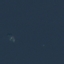
Land use / land cover class: SeaLake